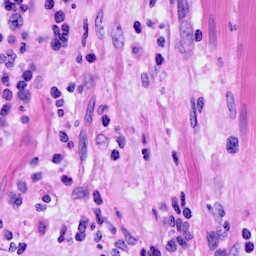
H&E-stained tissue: Ovarian